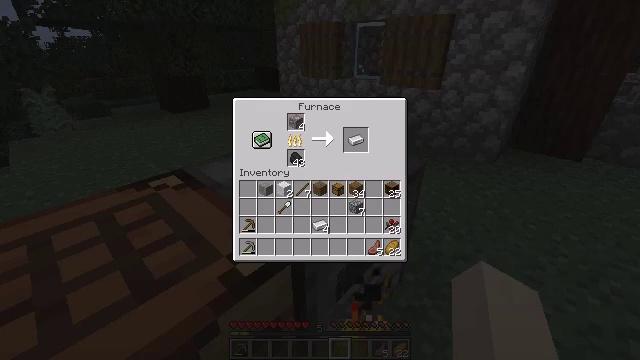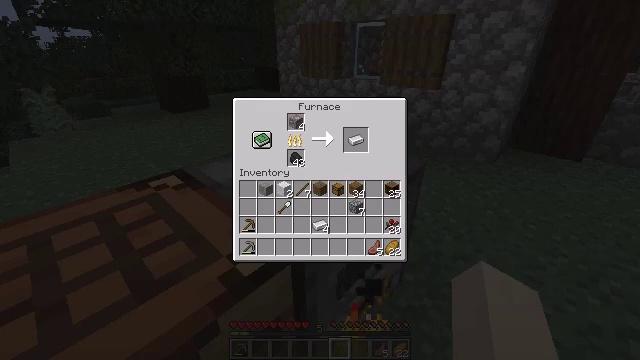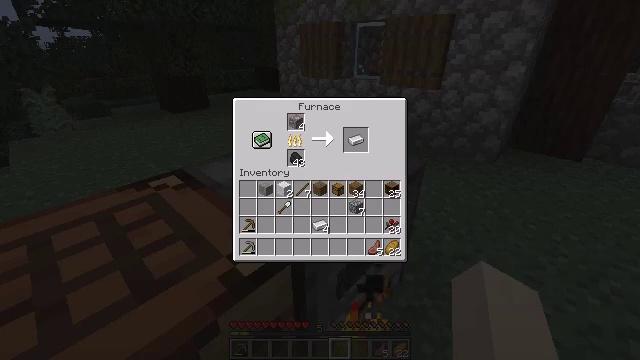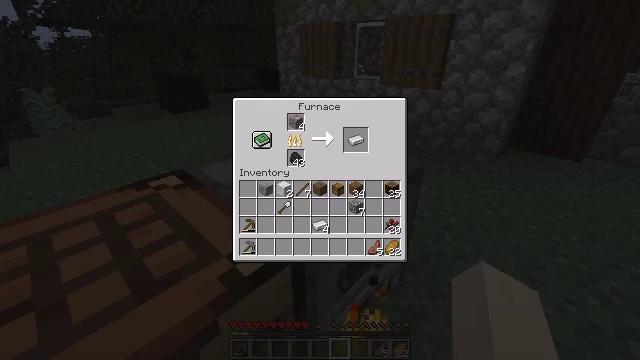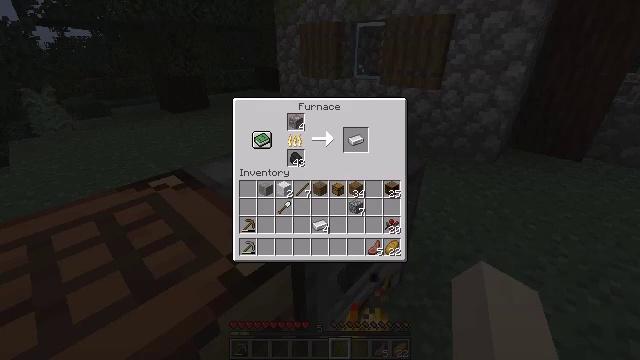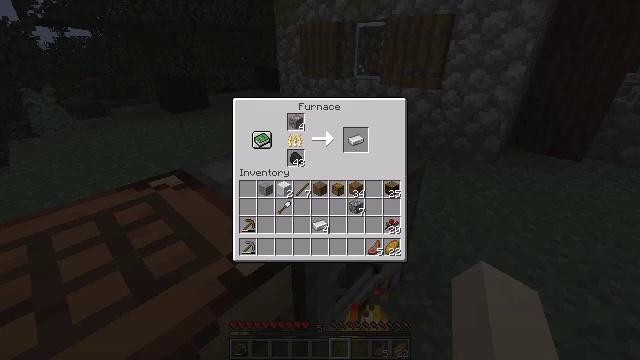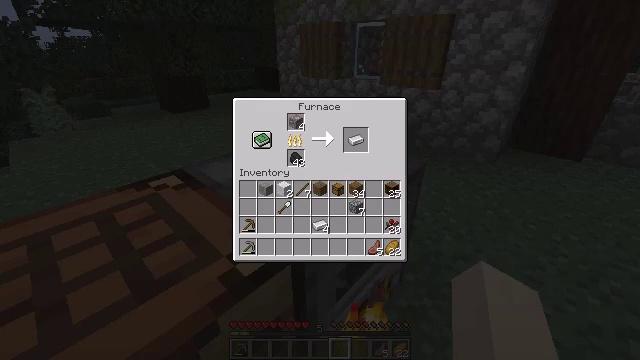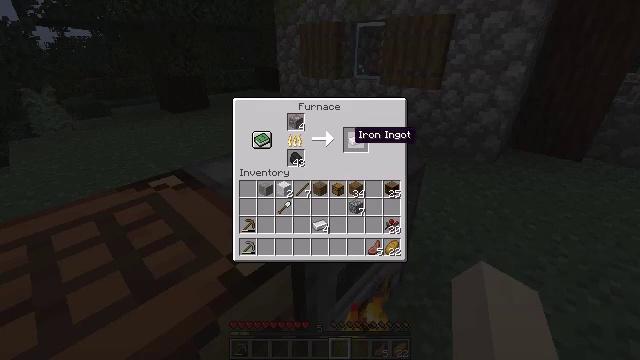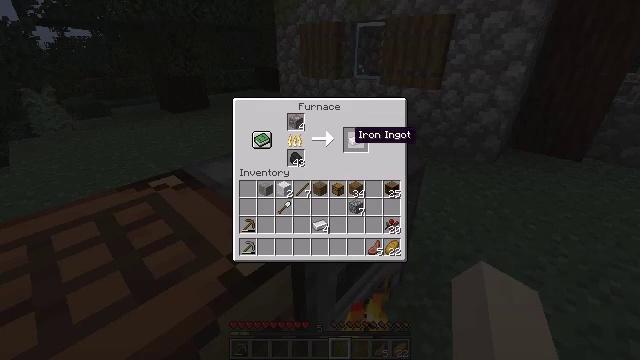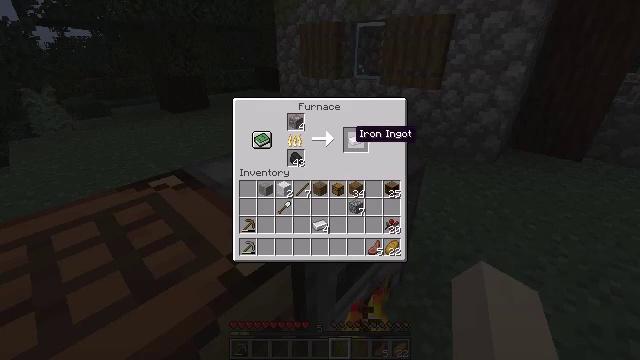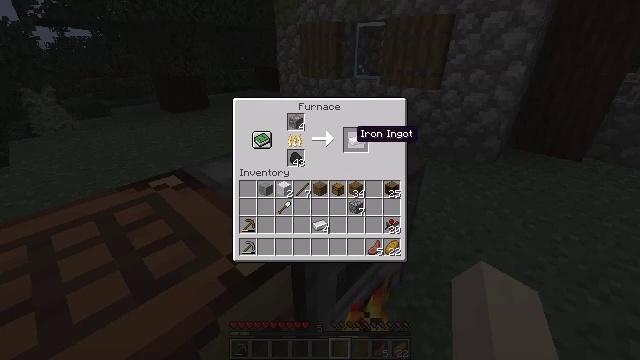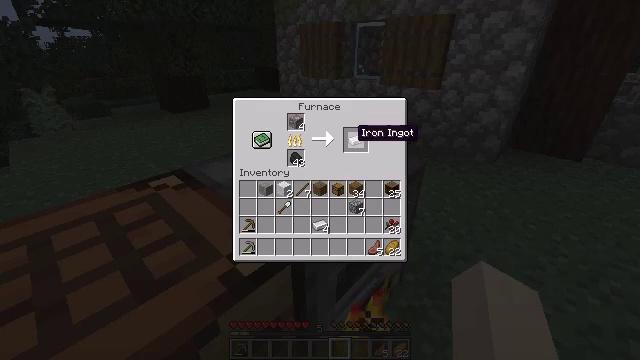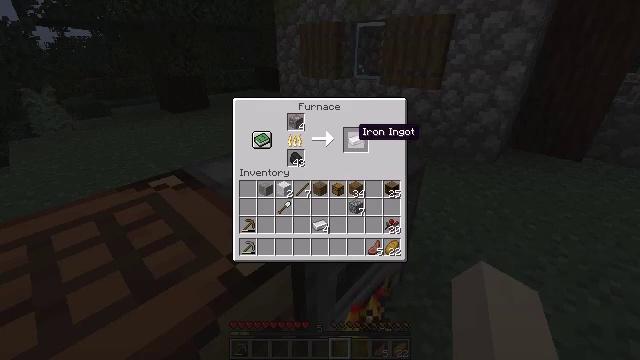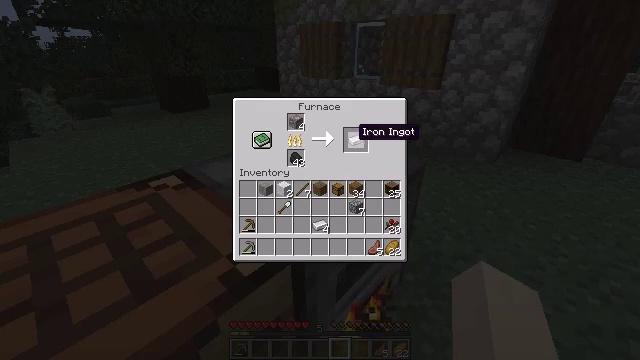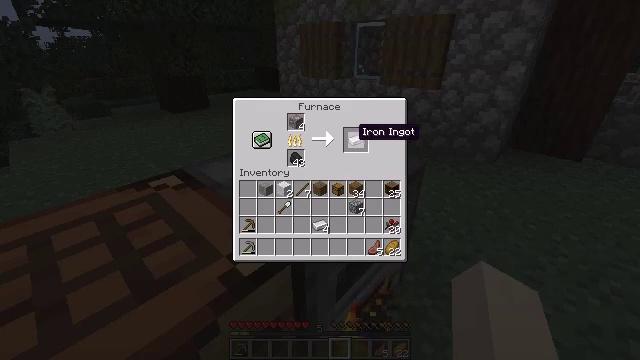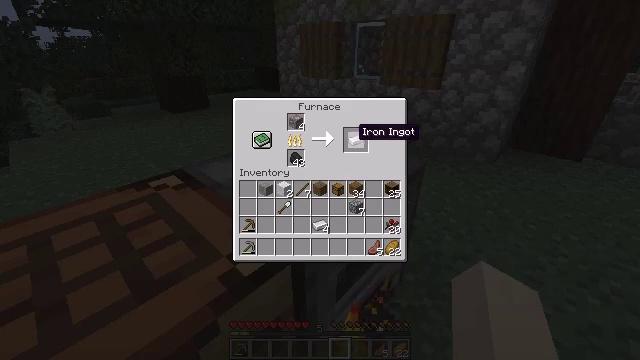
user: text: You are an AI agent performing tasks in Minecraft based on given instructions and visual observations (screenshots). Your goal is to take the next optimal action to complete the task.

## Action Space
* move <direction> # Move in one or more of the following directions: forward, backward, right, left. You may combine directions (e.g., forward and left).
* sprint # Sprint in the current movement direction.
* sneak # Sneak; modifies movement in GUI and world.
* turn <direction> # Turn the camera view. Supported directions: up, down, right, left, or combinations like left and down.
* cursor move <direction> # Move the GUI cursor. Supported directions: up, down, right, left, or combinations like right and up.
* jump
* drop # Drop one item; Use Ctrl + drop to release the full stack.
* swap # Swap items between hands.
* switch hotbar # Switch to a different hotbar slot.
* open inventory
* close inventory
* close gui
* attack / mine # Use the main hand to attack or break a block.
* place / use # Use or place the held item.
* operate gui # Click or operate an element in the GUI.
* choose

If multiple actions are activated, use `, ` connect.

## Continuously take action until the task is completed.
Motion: motion action
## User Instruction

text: Punch the spruce leaves to get saplings.
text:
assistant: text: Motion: no_op
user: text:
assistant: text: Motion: no_op
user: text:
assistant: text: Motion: no_op
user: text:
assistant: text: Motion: no_op
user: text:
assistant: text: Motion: no_op
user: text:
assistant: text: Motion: no_op
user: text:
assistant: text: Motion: no_op
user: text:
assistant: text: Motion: no_op
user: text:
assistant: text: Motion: no_op
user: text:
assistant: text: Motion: no_op
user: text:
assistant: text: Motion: no_op
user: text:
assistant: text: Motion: no_op
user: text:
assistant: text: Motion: no_op
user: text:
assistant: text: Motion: no_op
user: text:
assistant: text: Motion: no_op
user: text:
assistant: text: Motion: no_op
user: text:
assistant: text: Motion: no_op
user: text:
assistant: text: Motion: no_op
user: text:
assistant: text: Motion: no_op
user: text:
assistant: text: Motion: no_op
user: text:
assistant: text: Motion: no_op
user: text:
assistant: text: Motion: no_op
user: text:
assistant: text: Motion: no_op
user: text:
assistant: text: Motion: no_op
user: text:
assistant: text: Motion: move forward
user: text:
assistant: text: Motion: move forward, turn left
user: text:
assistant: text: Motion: move forward, turn left, jump
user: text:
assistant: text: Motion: move forward, turn left and up, jump
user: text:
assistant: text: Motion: move forward, turn left, jump
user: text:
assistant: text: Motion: move forward, turn left, jump